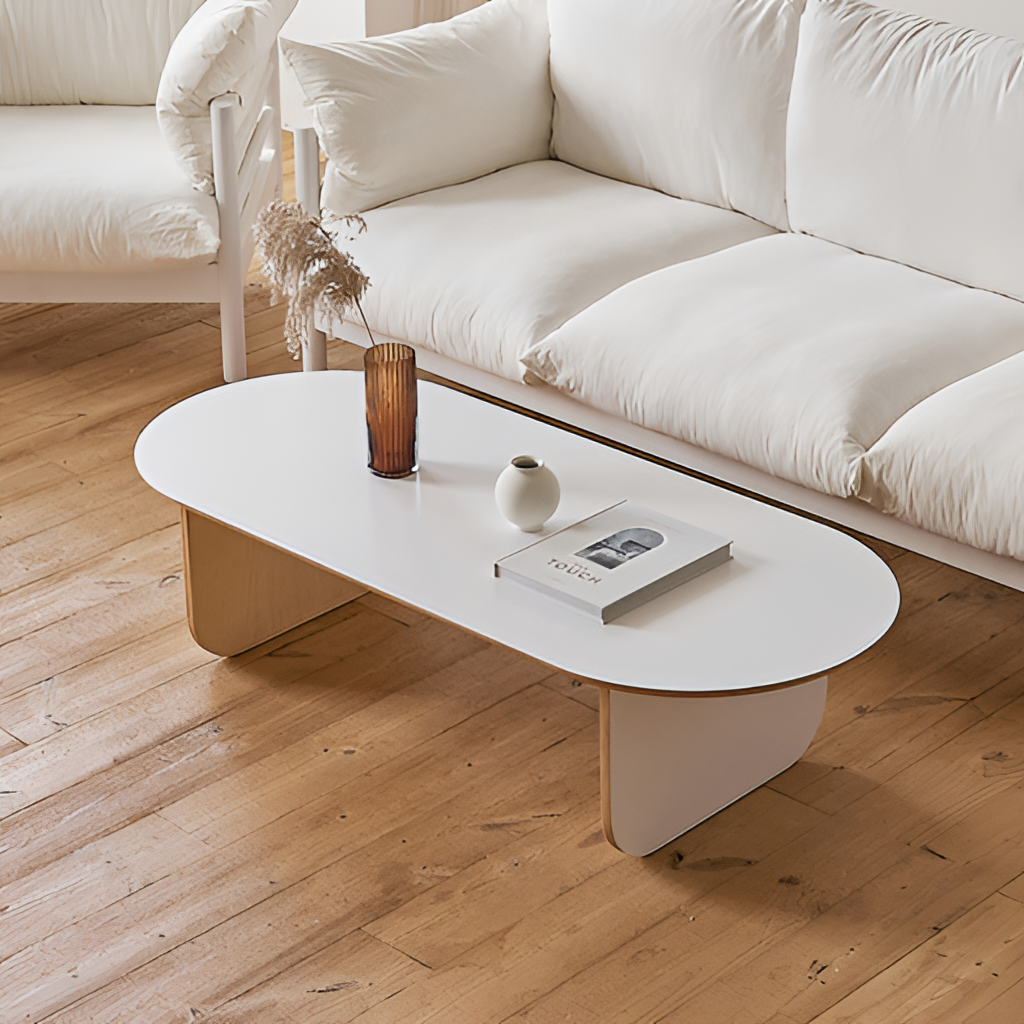
living room, fabric sofa, cream paint wallpaper, with solid pattern, contemporary, wood flooring, with plank pattern